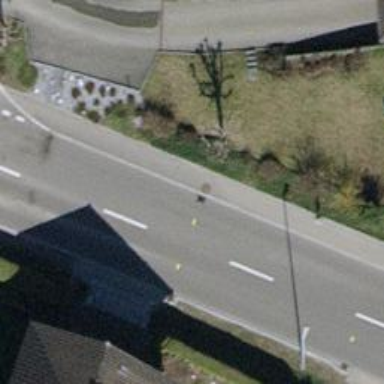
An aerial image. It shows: Secondary road with asphalt surface.